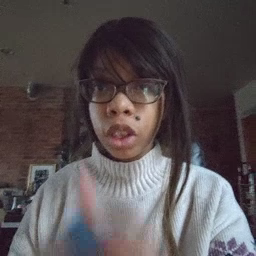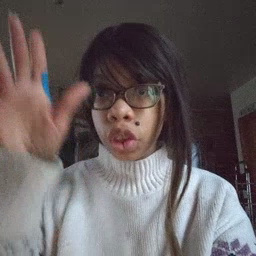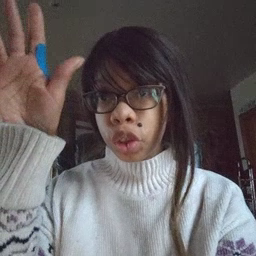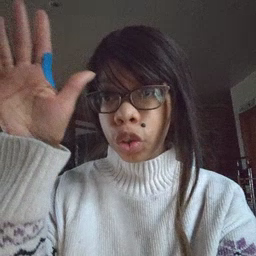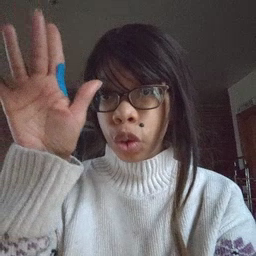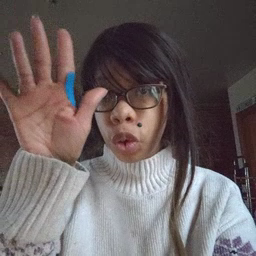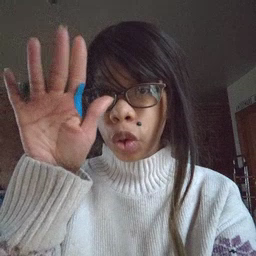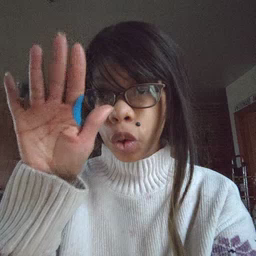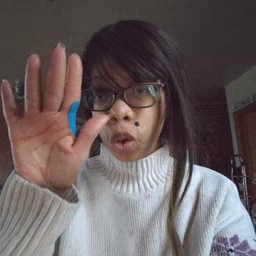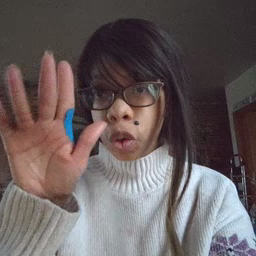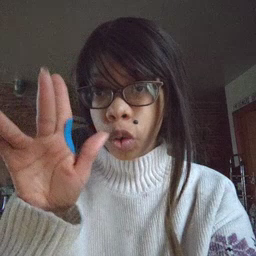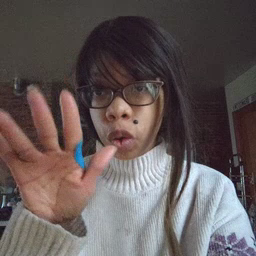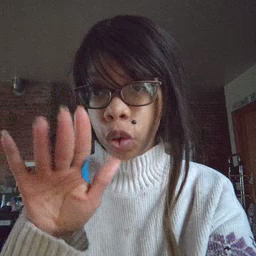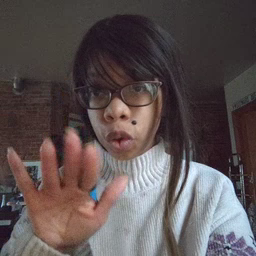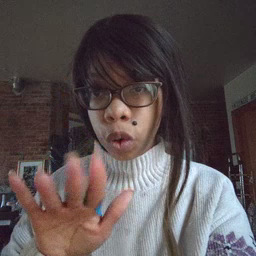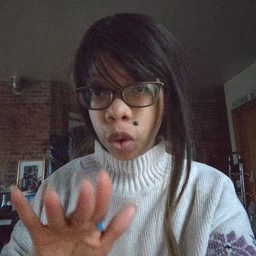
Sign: snow